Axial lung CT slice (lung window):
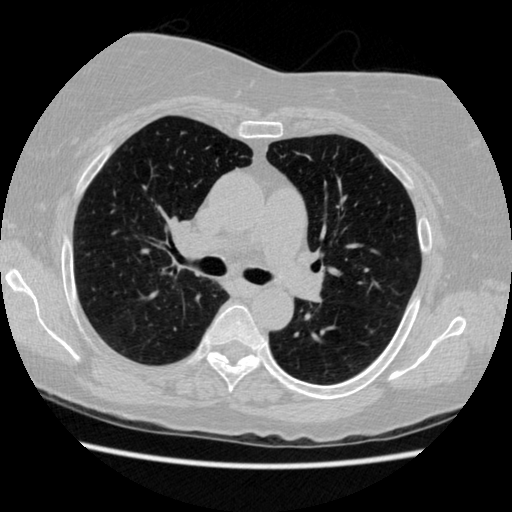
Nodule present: no